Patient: sex M, age 35
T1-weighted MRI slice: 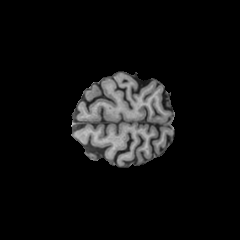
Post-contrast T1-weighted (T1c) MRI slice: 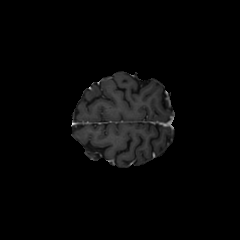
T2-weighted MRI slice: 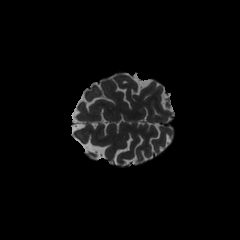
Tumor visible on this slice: yes
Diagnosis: Astrocytoma, IDH-mutant
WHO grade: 3